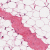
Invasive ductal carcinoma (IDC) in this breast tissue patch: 0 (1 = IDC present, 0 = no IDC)